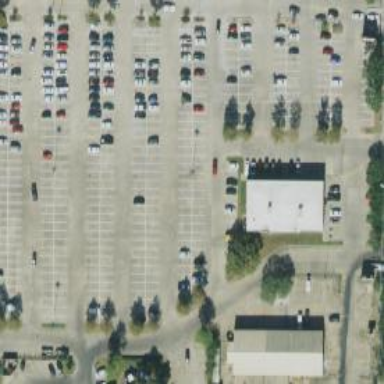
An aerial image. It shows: Parking space.